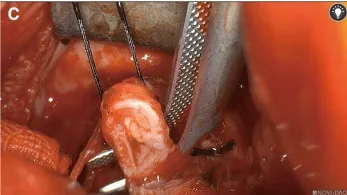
Surgical procedures. The distal and proximal segments of the tracheal stenosis were cut with a scalpel, and the tracheal stenosis segment was removed, followed by continuous suturing of the tracheal stump with 4-0 absorbable sutures to complete an end-to-end anastomosis (C-F).
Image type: medical_photograph (other_medical_photograph)